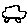
Label: car